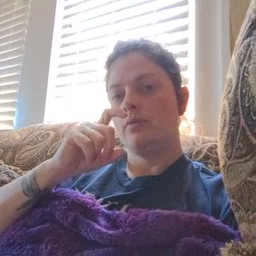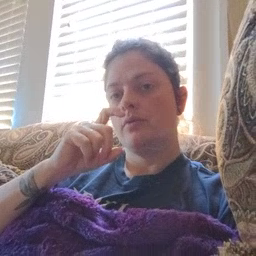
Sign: doll